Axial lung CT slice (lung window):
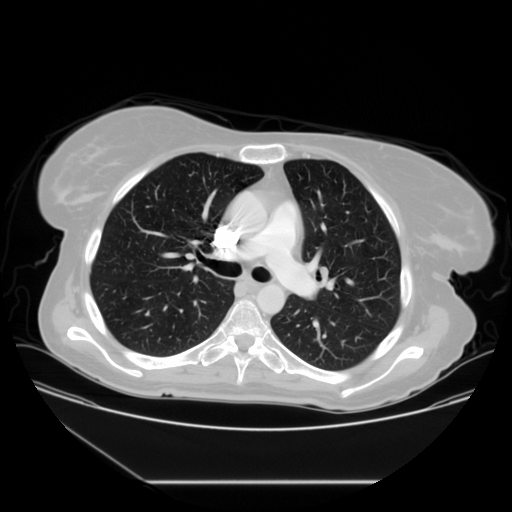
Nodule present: no